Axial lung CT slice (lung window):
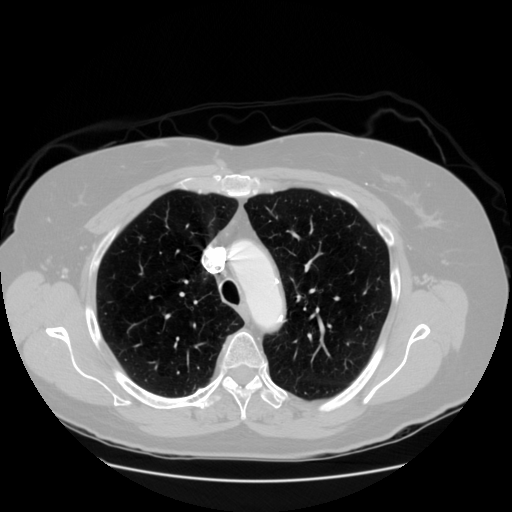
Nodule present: no